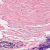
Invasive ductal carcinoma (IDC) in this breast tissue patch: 0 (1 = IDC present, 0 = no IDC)